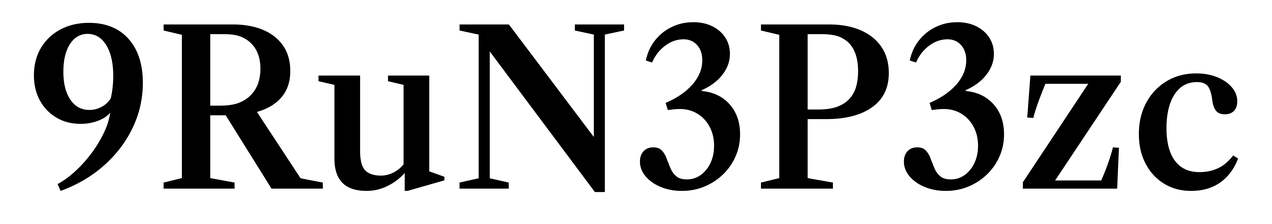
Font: LibreCaslonText_Medium